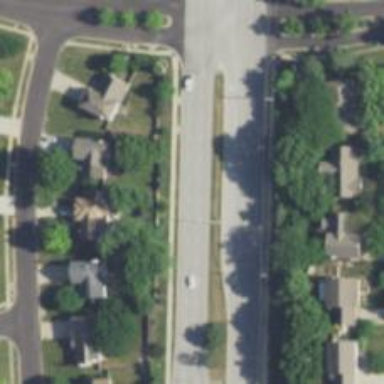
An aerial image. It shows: Road with dash markings.